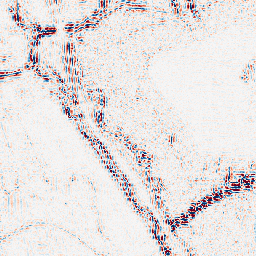
Category: wavelet
Decomposition family: wavelet_reverse_biorthogonal
Decomposition parameters: wavelet: rbio4.4
level: 2
Upsampling method: bspline
Upsampling parameters: scale: 4
Upsampling scale: 4